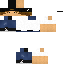
A male human skin with medium skin, wearing brown long hair dressed in a blue hoodie and blue jeans, featuring a closed mouth.